Question: I have installed Openbravo ERP 3.0 in Ubuntu 12.04(LTS). After completed the installation I tried to connect with postgresql database using pgadmin 9.1. I gave all the details as mentioned in this link: <URL>.
Also I have changed the config file settings like listen_addresses="*". I got this error after I click "Ok" button

Could anyone give suggestion to fix this error? Thanks in advance.
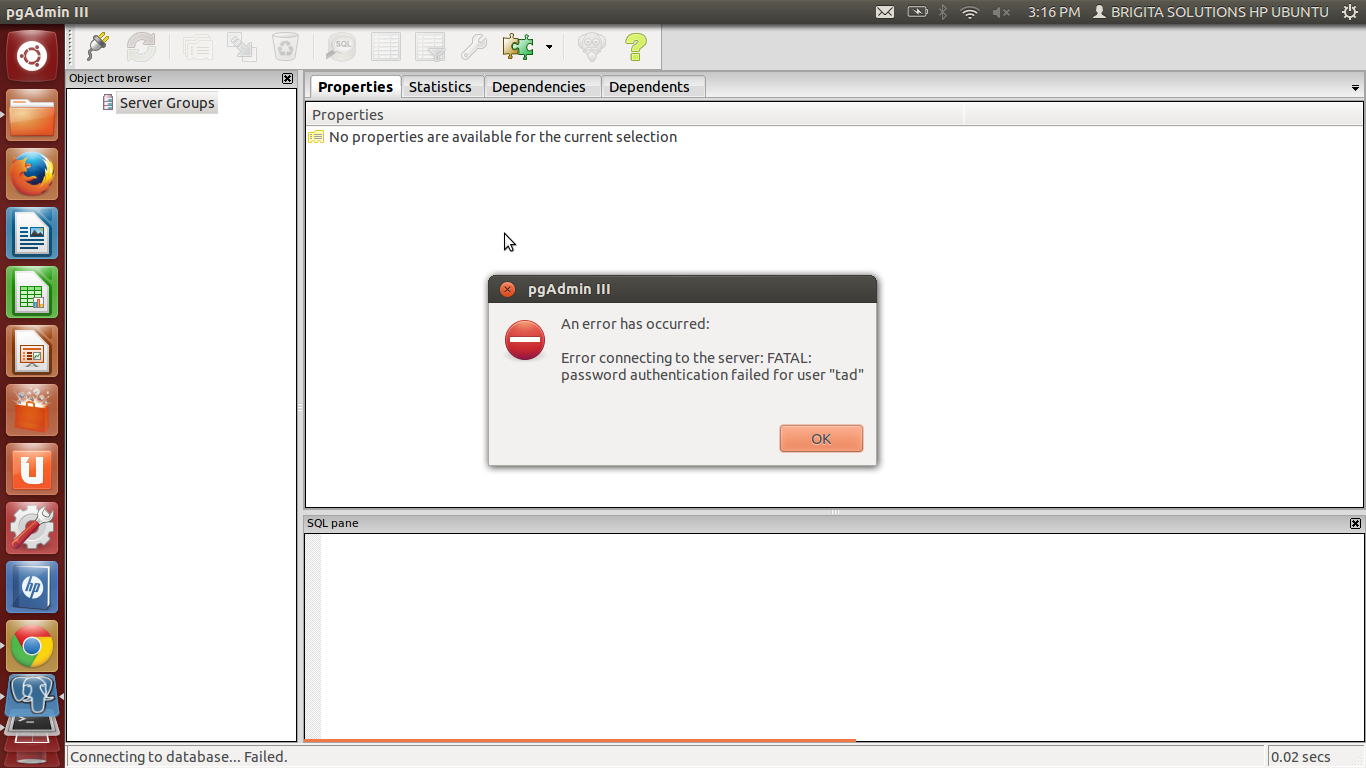
Answer: Actually the problem comes because of not mentioning the local cluster or data area for PostgreSQL. To do this after installing Openbravo, need to give this command in terminal
> psql -d openbravo -U tad -h localhost -p 5932
Finally give the PostgreSQL configuration details as mentioned in this <URL>
It works fine now...